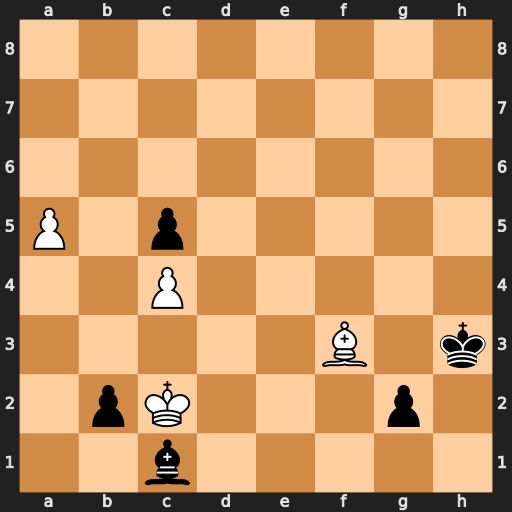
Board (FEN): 8/8/8/P1p5/2P5/5B1k/1pK3p1/2b5
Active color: w
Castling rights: -
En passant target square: -
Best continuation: Bxg2+ Kxg2 a6